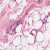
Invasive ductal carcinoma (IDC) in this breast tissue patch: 0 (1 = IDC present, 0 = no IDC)